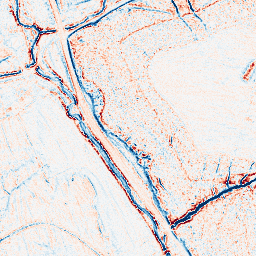
Category: edge_preserving
Decomposition family: anisotropic_diffusion
Decomposition parameters: iterations: 20
kappa: 10
gamma: 0.05
Upsampling method: bicubic_3x
Upsampling parameters: scale: 3
Upsampling scale: 3